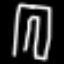
Label: pants